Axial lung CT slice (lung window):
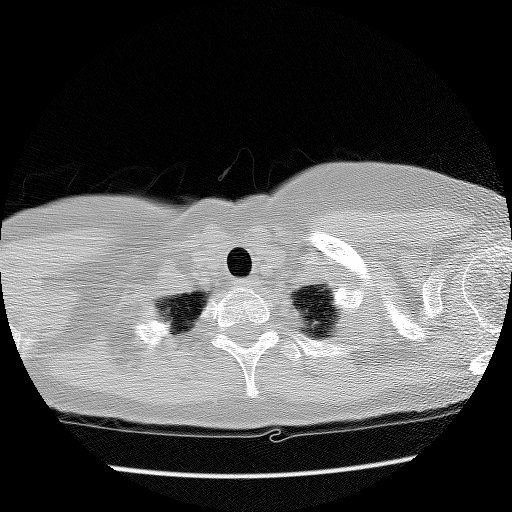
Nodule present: no